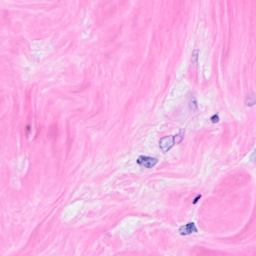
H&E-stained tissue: Breast